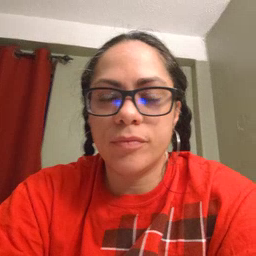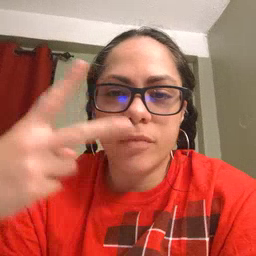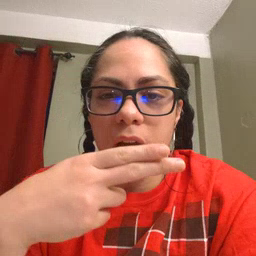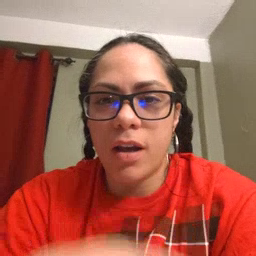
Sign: cut